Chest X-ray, PA view. Patient: 33 years old, sex M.
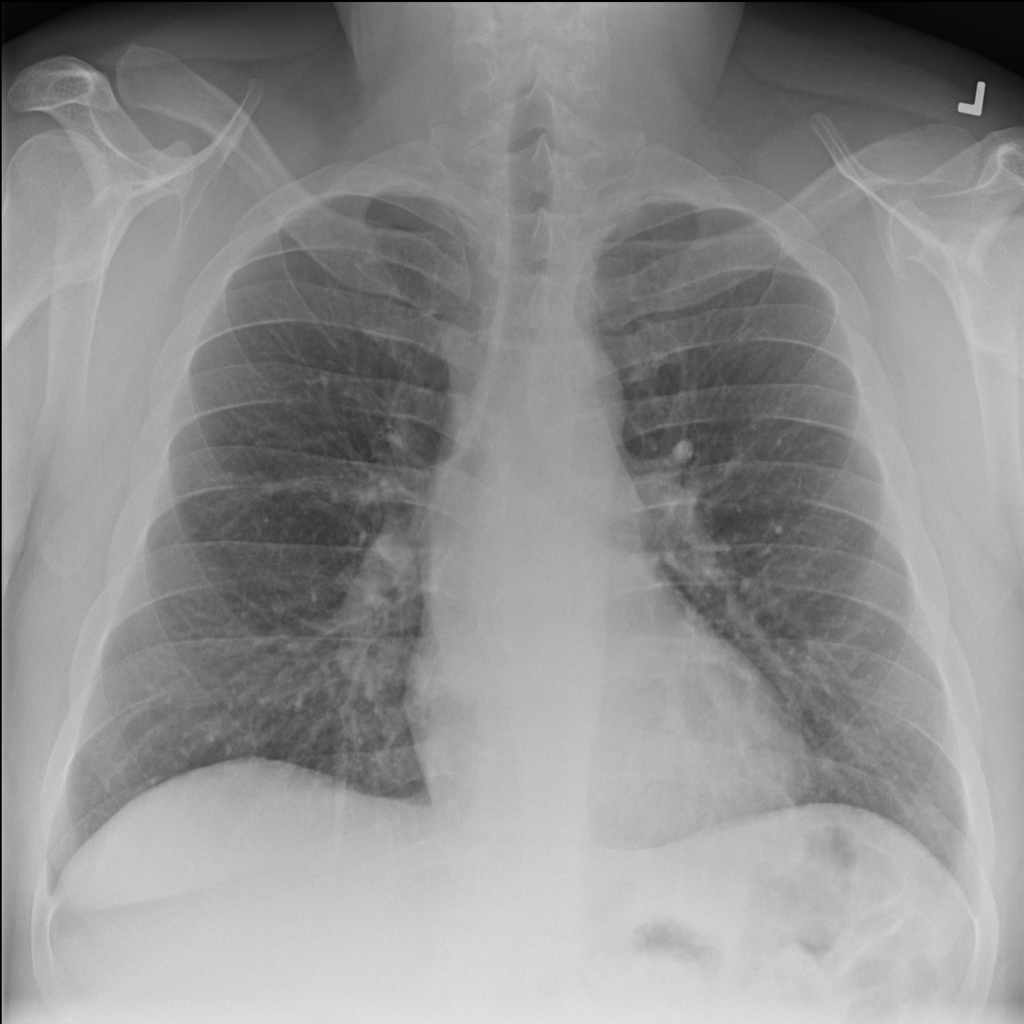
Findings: No Finding